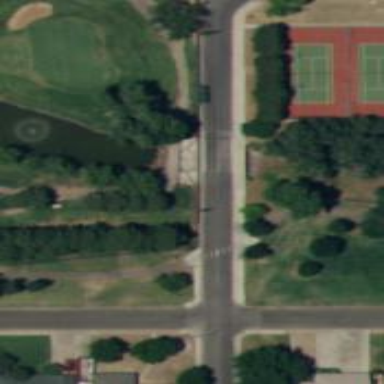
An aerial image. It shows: Path that acts as bridge with high-quality grade 1 track surface. It resembles golf cart path.